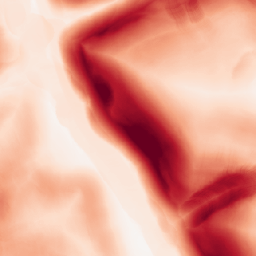
Category: morphological
Decomposition family: morphological_gradient
Decomposition parameters: size: 15
shape: disk
Upsampling method: area
Upsampling parameters: scale: 4
Upsampling scale: 4